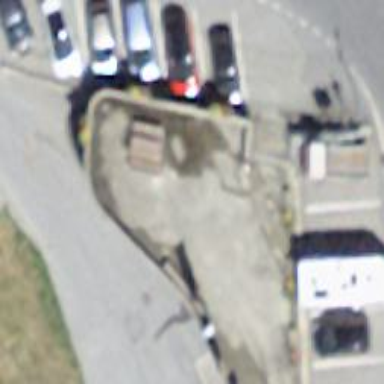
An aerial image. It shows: Picnic table located in leisure land area.